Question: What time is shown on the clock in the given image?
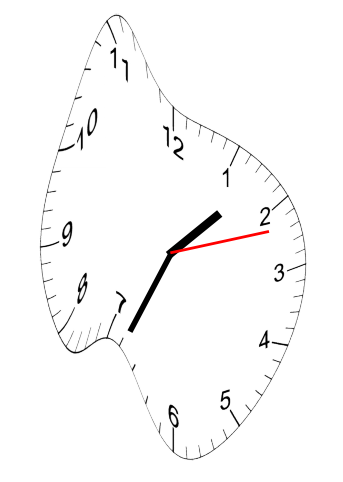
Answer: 01:34:12